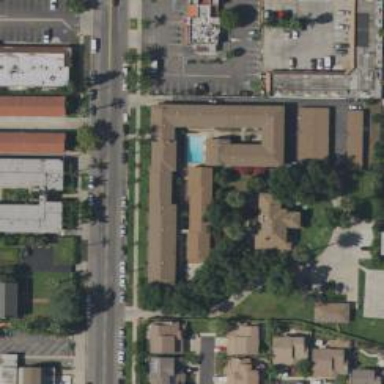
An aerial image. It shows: Image showing building with apartments.